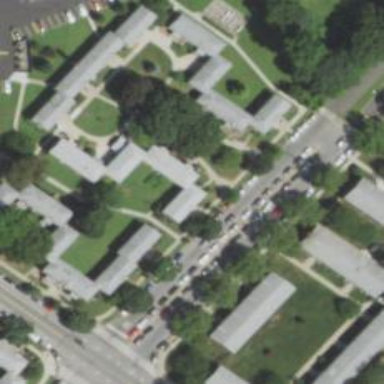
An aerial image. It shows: Residential road.